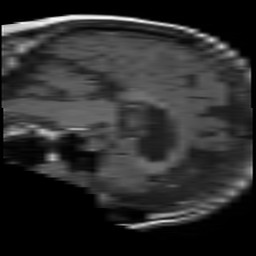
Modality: T1w
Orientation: sagittal
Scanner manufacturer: philips
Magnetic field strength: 1.5 T
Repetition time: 0.45 s
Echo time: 0.015 s